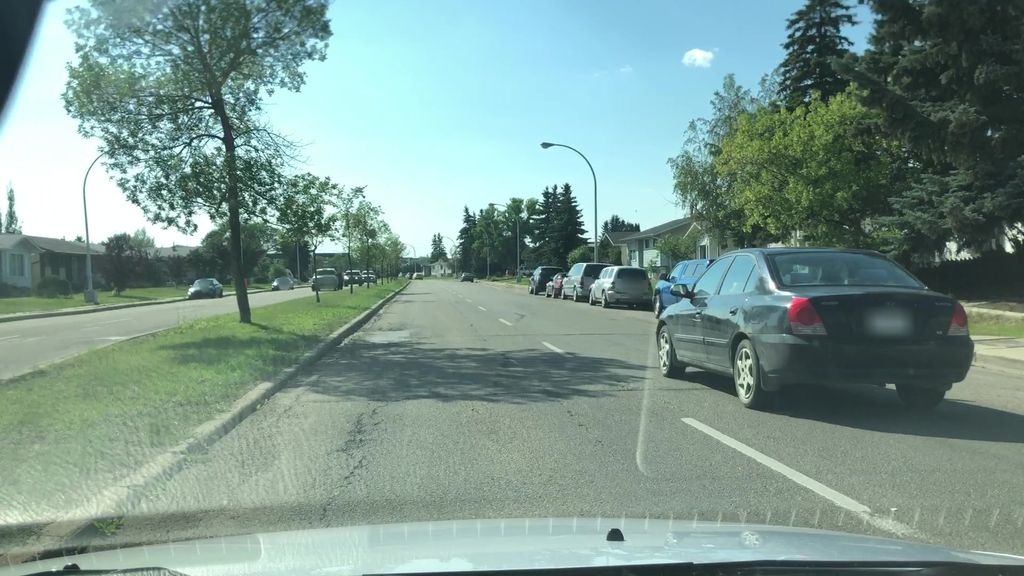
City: edmonton